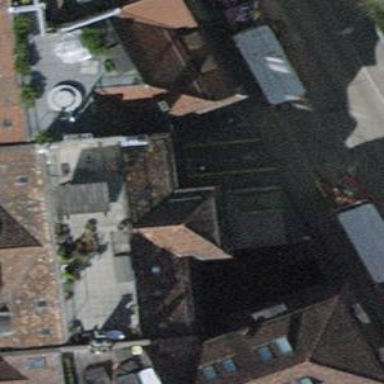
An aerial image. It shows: Town hall.